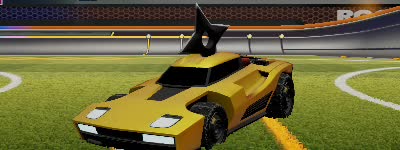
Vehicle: breakout